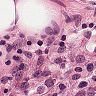
Metastatic tissue present: no